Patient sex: F
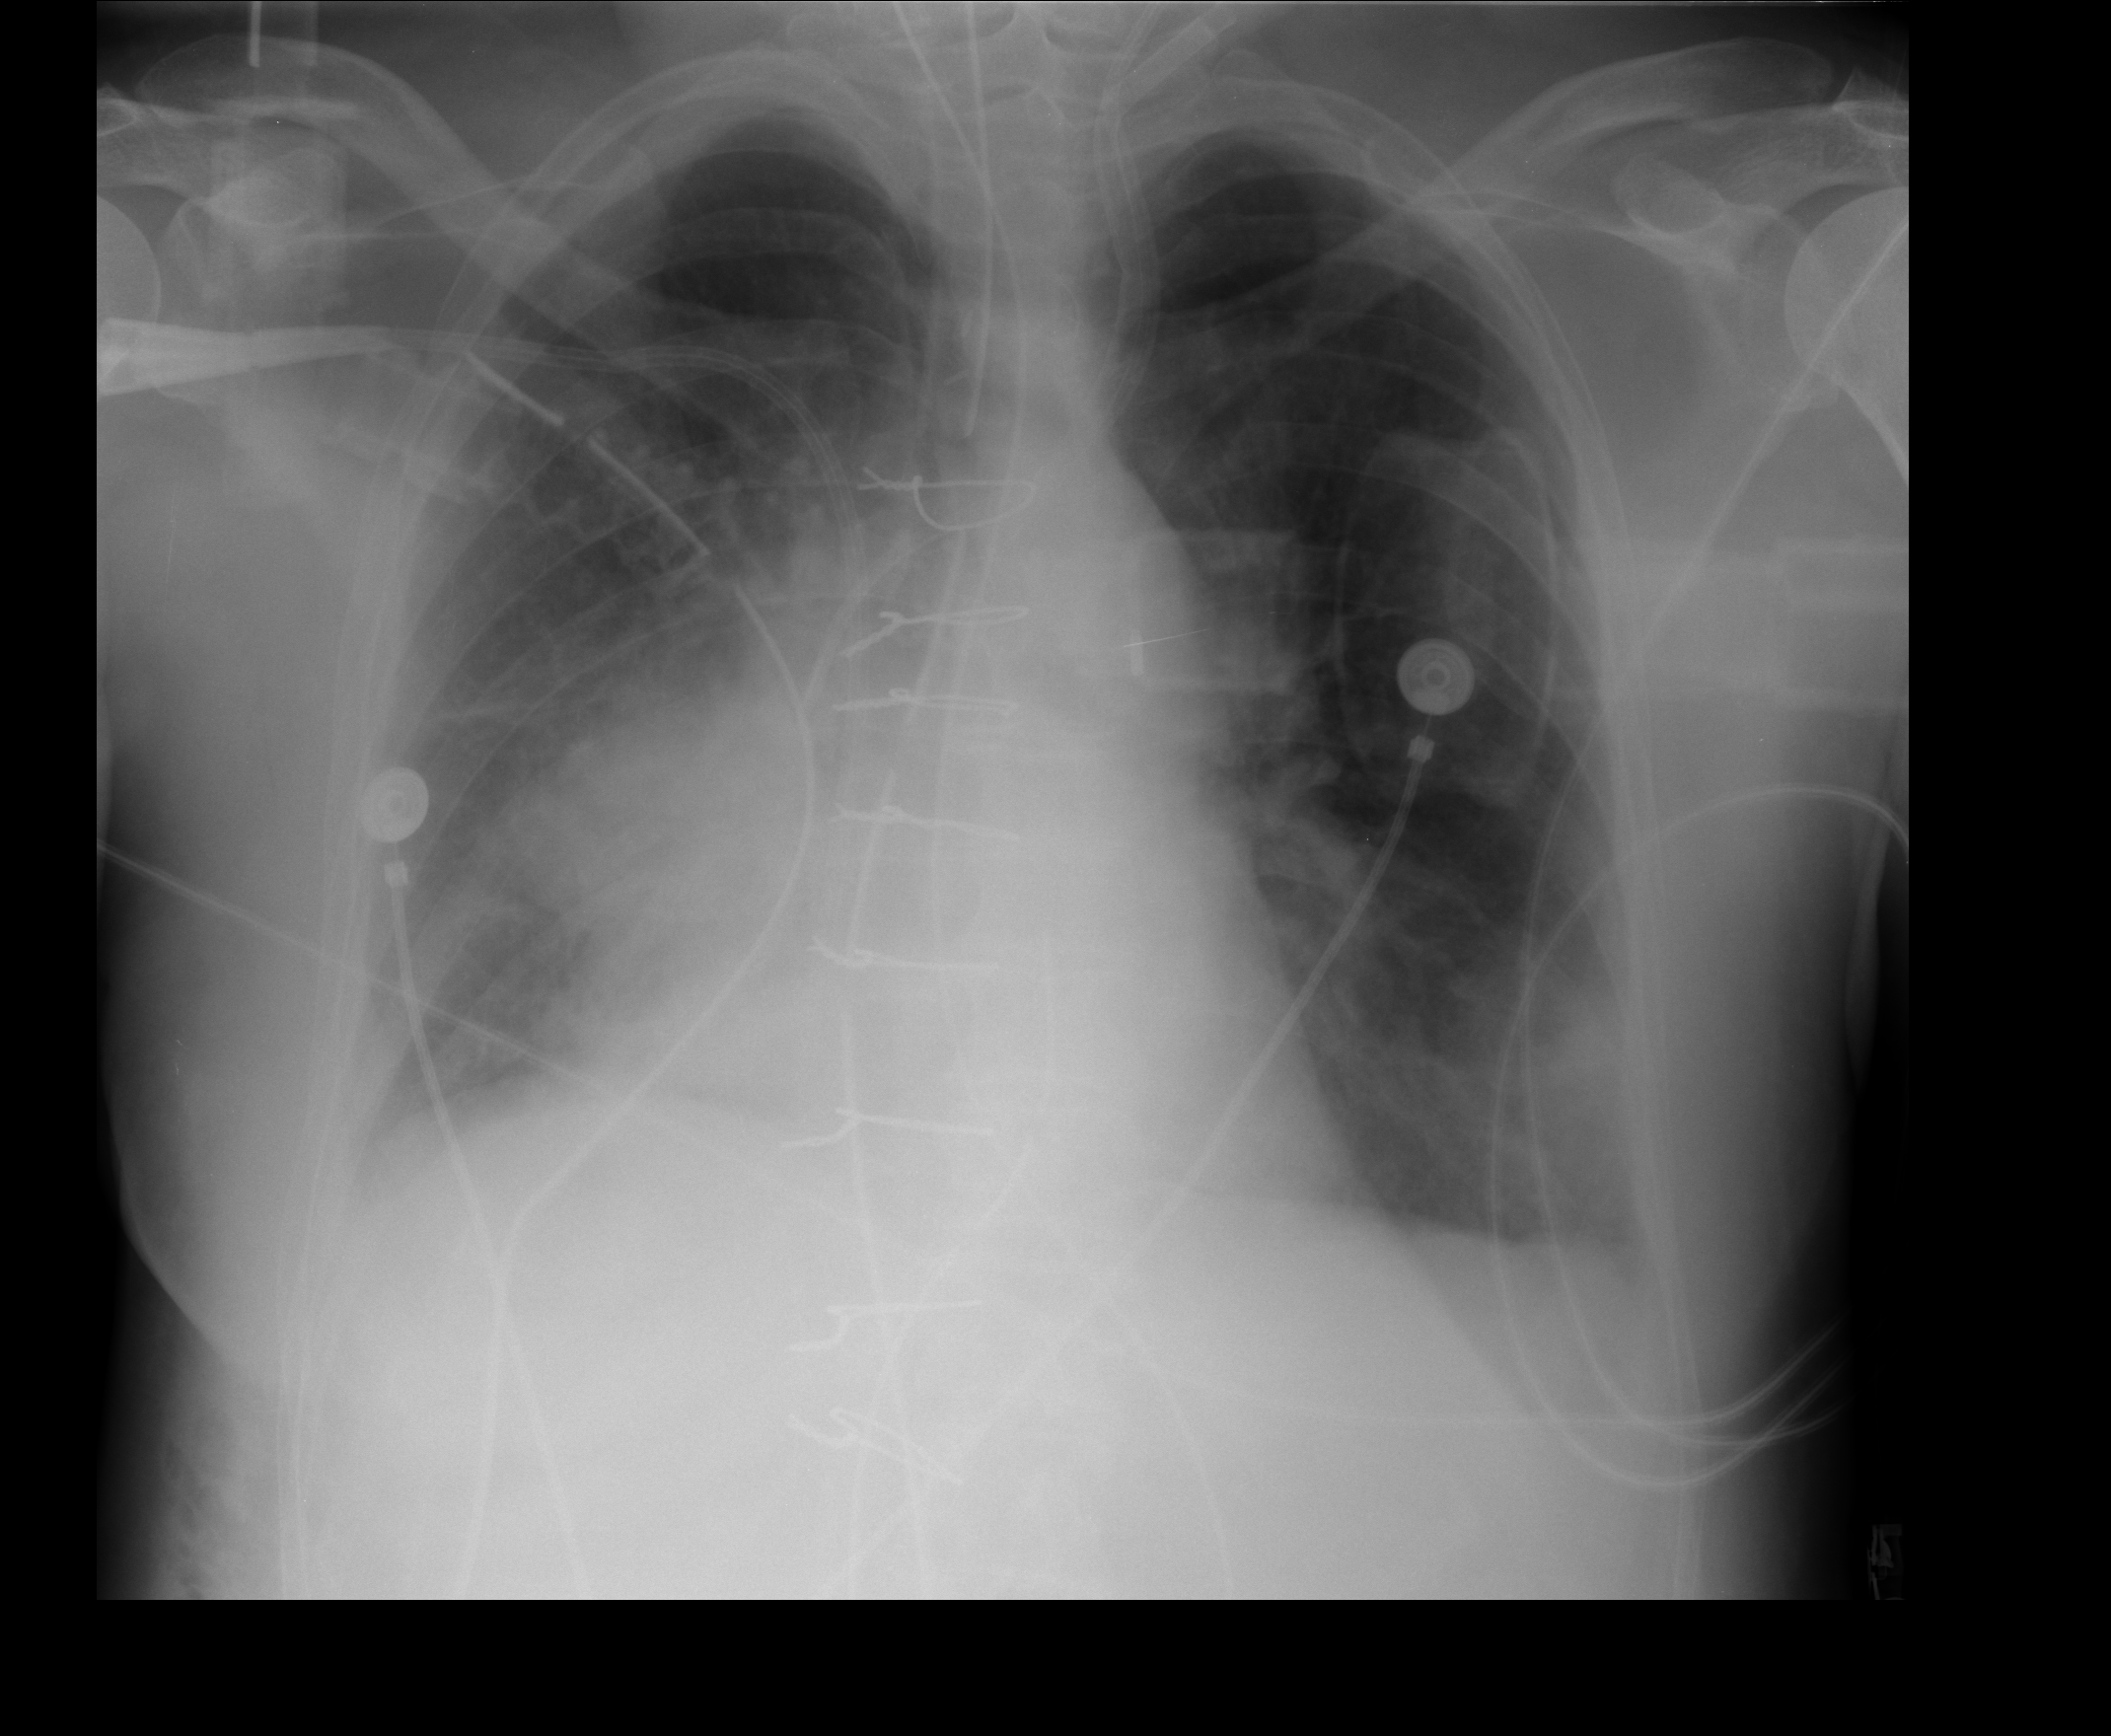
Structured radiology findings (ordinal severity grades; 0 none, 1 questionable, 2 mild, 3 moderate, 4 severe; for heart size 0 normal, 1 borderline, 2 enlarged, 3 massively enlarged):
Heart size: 2
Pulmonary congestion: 0
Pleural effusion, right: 2
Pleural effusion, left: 2
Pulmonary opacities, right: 1
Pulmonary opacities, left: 0
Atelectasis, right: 2
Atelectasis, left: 2